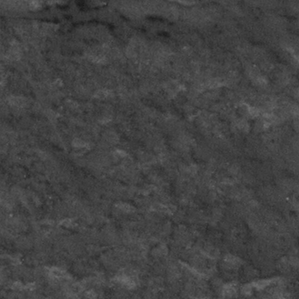
Label: frost